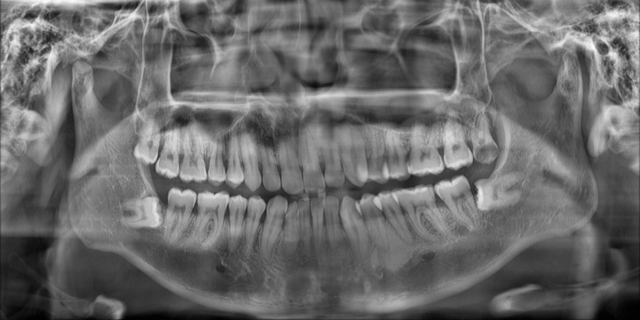
adult